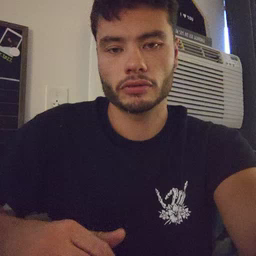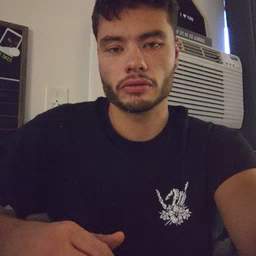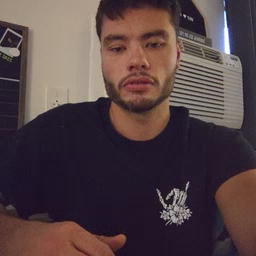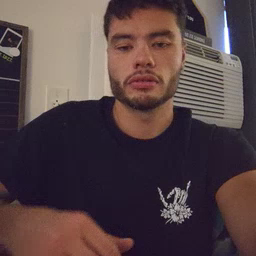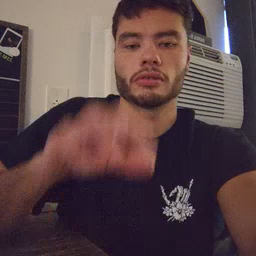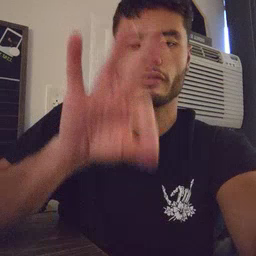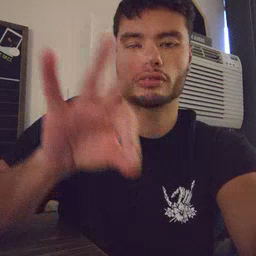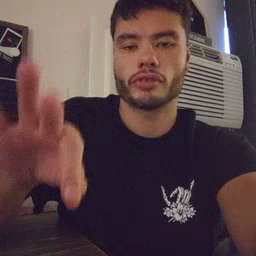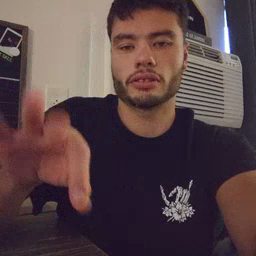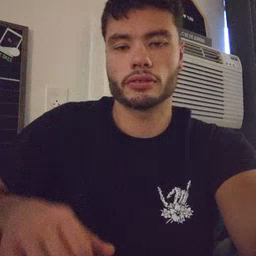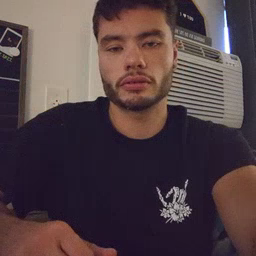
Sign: frenchfries